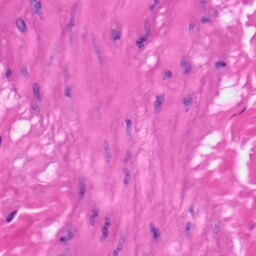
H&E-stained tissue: Skin